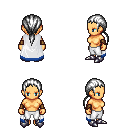
a pixel art fantasy rpg character, female body template, human, tanned skin, white trimmed cape, white pants, white ponytail hairstyle, leather bracers, metal boots, four views (front, back, left, right), 2x2 character sprite sheet, small pixel art, hard edges, no anti-aliasing